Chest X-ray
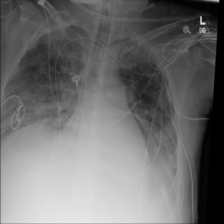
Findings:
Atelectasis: positive
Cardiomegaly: negative
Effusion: positive
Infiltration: positive
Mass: negative
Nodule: negative
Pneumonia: negative
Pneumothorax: negative
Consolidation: negative
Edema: negative
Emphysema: negative
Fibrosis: negative
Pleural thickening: negative
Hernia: negative